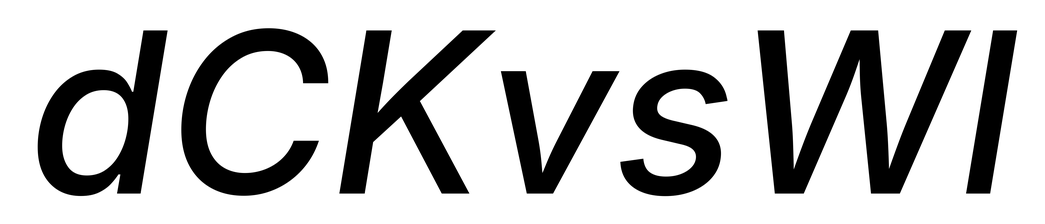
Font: Inter-Italic_Medium_Italic